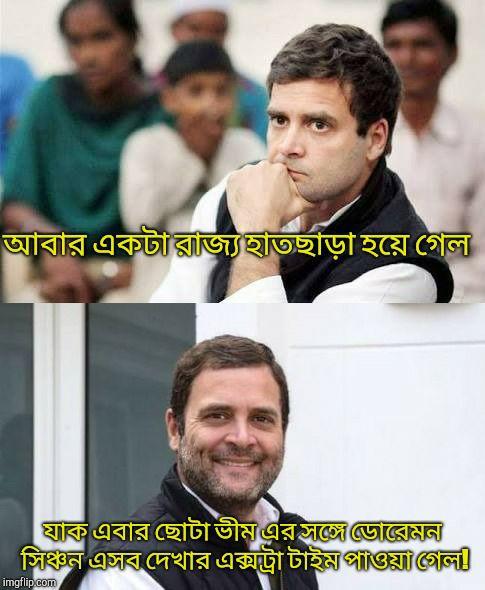
Text: আবার একটা রাজ্য হাতছাড়া হয়ে গেলো, যাক এবার ছোট ভীম এর সঙ্গে ডোরেমন, সিঞ্চন এসব দেখার এক্সট্রা টাইম পাওয়া গেল
Label: Hate
Hate category: Political
Targeted group: Organization